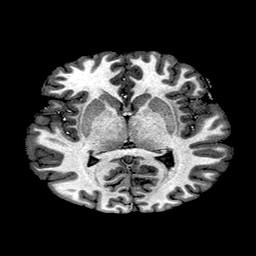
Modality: T1w
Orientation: coronal
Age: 22
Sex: female
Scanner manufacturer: ge
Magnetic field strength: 3 T
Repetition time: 7.66 s
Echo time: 0.003476 s